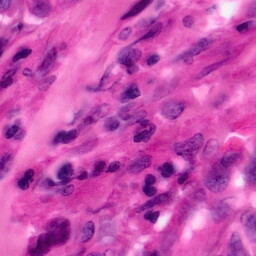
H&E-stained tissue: Pancreatic